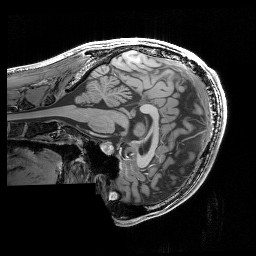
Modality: T1w
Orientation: sagittal
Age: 27
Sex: male
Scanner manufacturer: siemens
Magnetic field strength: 3 T
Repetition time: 2.3 s
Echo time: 0.00344 s